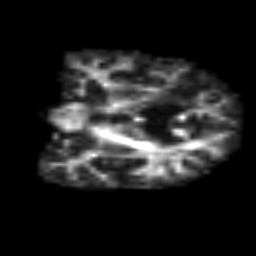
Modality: FA
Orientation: coronal
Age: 54
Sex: female
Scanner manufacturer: siemens
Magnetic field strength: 3 T
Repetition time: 3.2 s
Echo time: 0.081 s